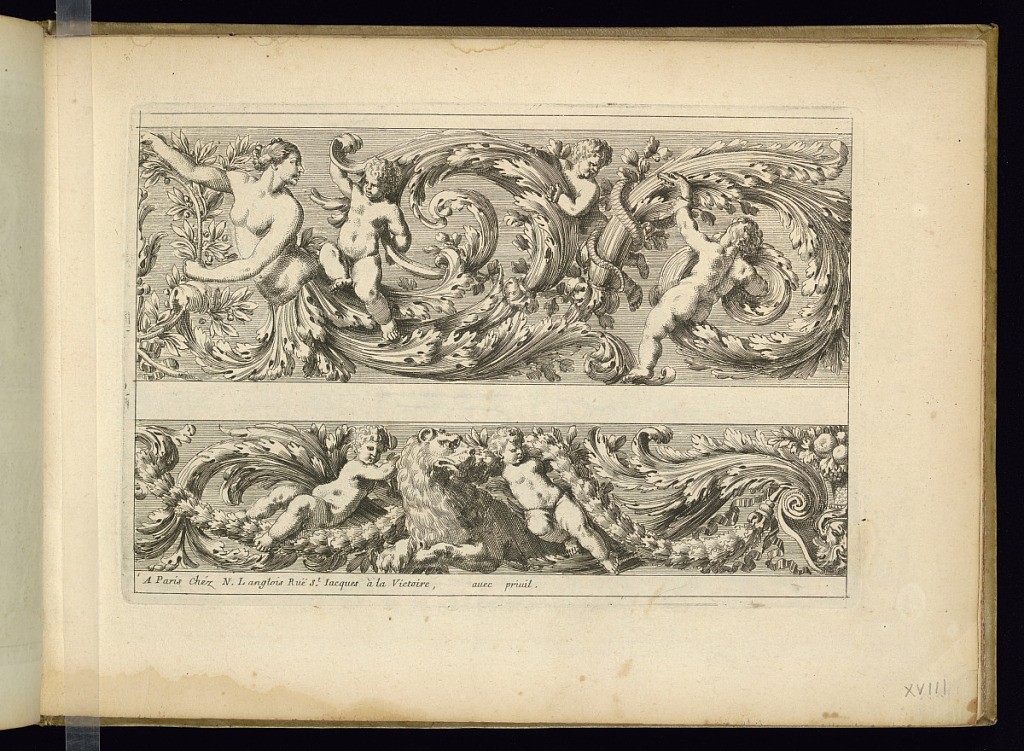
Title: Two Frieze Designs
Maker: Jean Le Pautre, French, 1618–1682
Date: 1655–82
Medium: Etching on laid paper
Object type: Print
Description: Two ornamental friezes with scrolling leaves (rinceaux), foliate branches, a female figure, snakes, mascaron (mask) with fruit, festoons of leaves, ribbons, putti, and a lion. The publisher's address is lettered below.